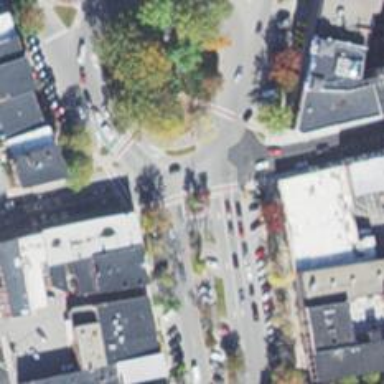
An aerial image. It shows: Footway that serves as traffic island.